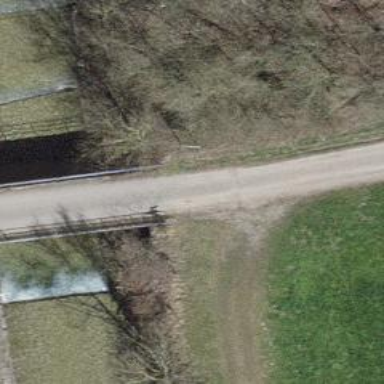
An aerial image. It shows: Well-maintained track road of grade 1.